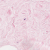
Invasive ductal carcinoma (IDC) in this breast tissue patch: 0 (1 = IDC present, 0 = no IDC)